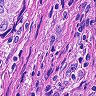
Metastatic tissue present: yes